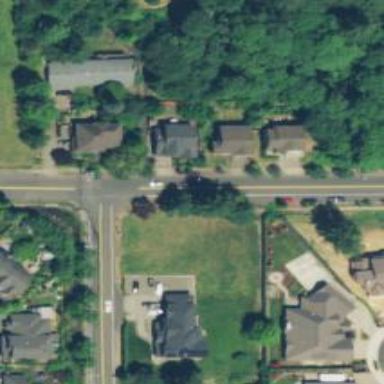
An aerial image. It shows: Secondary road with sidewalk on the left.